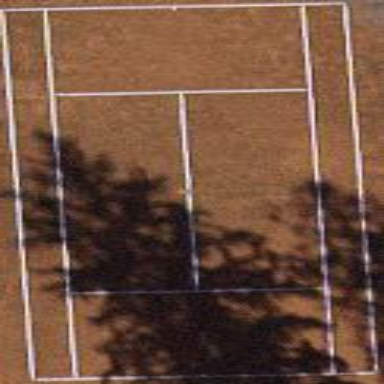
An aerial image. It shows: Tennis court on pitch.